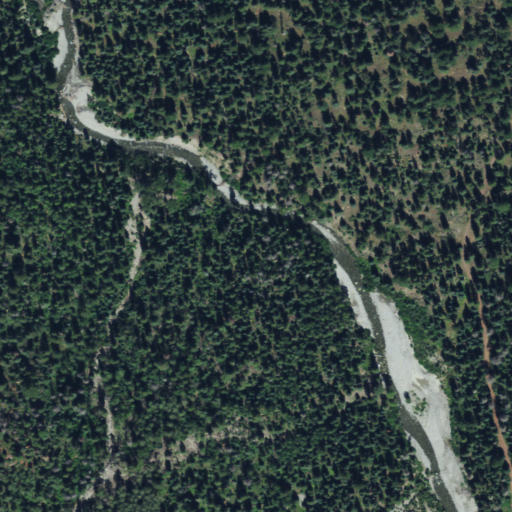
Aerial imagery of valley in Colorado named Winchester Gulch containing evergreen forest, mixed forest, deciduous forest, and woody wetlands